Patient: sex M, age 63
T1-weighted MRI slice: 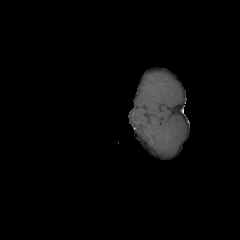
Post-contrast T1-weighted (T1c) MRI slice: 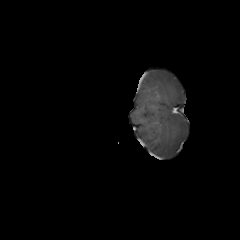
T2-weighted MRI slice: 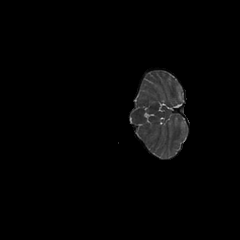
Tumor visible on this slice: no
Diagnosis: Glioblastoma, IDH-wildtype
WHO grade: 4